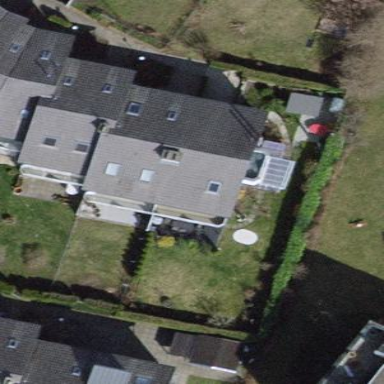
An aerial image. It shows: Terrace building.